Question: I have 2 UILabels that are stacked vertically:
'''
+----------------------------+
| +----------------------+ |
| | blah blah blah | |
| +----------------------+ |
| |
| +----------------------+ |
| | asdf fdsa | |
| | asdfear aoeirhaleir | |
| +----------------------+ |
+----------------------------+
'''
The UIViews have their text loaded dynamically in runtime, so they may have anywhere from 1 to 3 rows of text. I want to align the two vertically after the text has been loaded. They should be vertically centered along their "center of mass".
How may I accomplish this?
Edit: Like this:

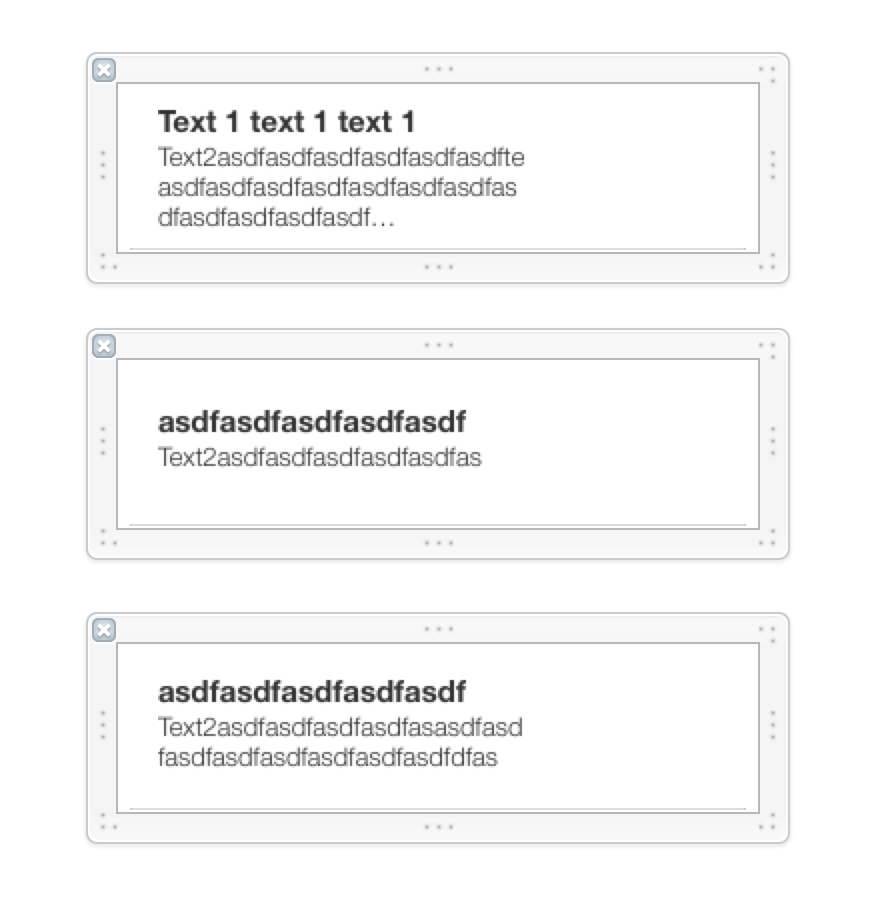
Answer: Place the two labels in a container UIView. Constrain the labels' edges to the container's edges (except for the bottom of the top label and the top of the bottom label, which should be constrained to each other), then vertically center the container within your top-level view.
Your view hierarchy should look like this:
'''
UIView rootView
UIView containerView
UILabel topLabel
UILabel bottomLabel
'''
With the following constraints:
'''
|[topLabel]|
|[bottomLabel]|
V:|[topLabel][bottomLabel]|
|-[containerView]-|
[NSLayoutConstraint constraintWithFirstItem:containerView firstAttribute:NSLayoutConstraintAttributeCenterY relation:NSLayoutRelationEquals secondItem:rootView secondAttribute:NSLayoutConstraintAttributeCenterY multiplier:1 constant:0]
'''
(You could specify all of these constraints in IB rather than code; it's just harder to describe IB constraints in a StackOverflow post.)
: In more recent versions of iOS, it's easier to put the labels in a vertical stack view rather than using a plain view and setting up the constraints inside it manually, but the technique is the same.